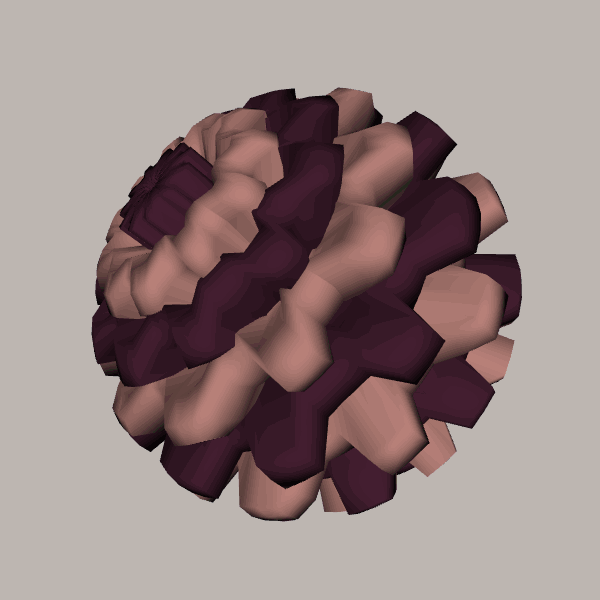
Background: light